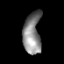
Tissue: prostate
Cell type: Myeloid cells
Senescence score: 0.3216
Nuclear area (px): 728
Mean DAPI intensity: 133.898